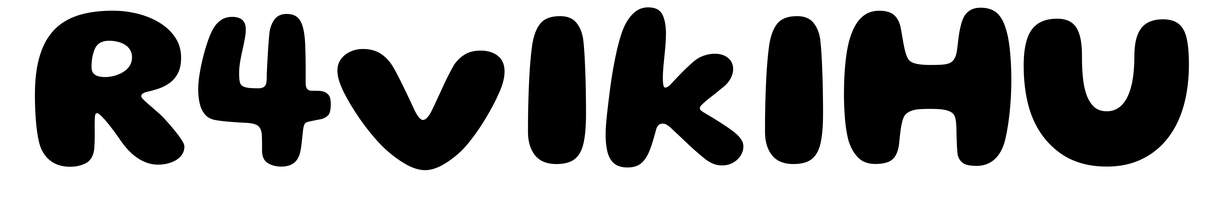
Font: Gluten_Bold